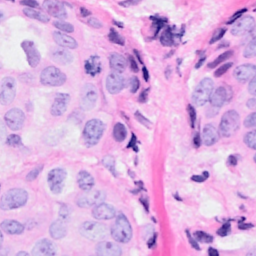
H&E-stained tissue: Breast